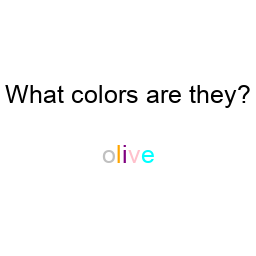
Color: silver, orange, purple, pink, cyan
Color name shown: olive
Background color: white
Question text color: black